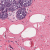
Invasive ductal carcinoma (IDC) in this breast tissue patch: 0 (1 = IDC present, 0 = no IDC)